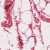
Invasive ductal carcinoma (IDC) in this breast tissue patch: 0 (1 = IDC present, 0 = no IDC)